Question: I am trying to get a ball park estimate about how long a query is going to take based on the output of the explain. I am using a MYSQL database.
I know that you can't determine how a long a query is going to take with any certainty. I am just looking for a ballpark estimate, i.e. 1 hour, 8 hours, 1 day, 2 weeks etc. Thank you!

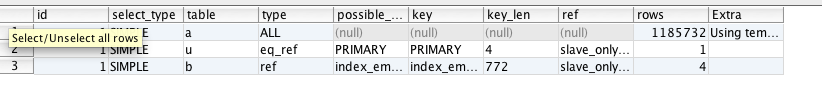
Answer: you can't, it totally depends of your infrastructure. The explain plan is first of all really indicative, and then really relative to your server.
Use TKPROF for better results anyway.
EDIT: Mysql doesn't have tkprof unlike Oracle (The rest is still valid) Instead, use PROFILING for mor relevant informations: <URL>